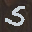
Label: 5